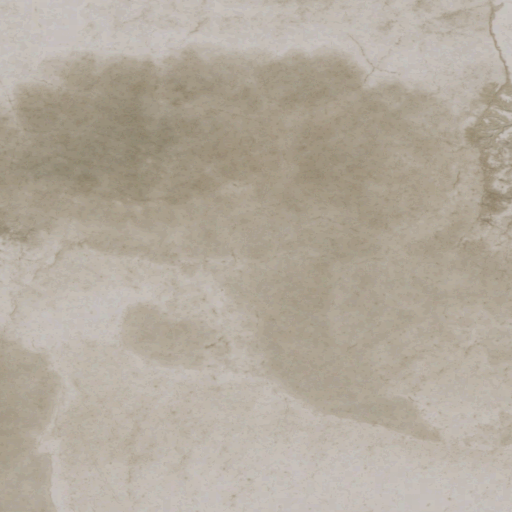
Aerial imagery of plain(s) in South Dakota named Dry Lake containing grassland and barren land